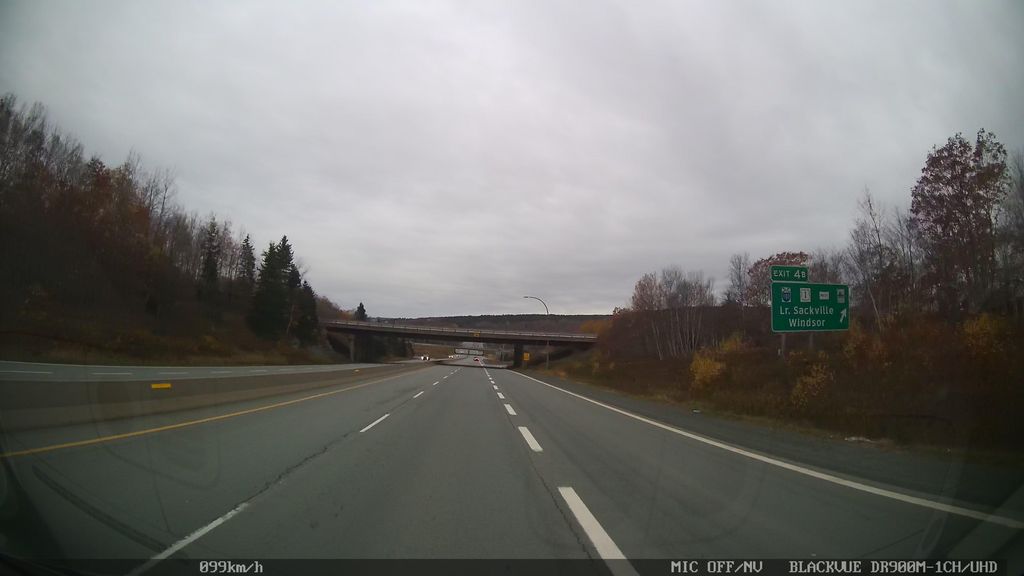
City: halifax